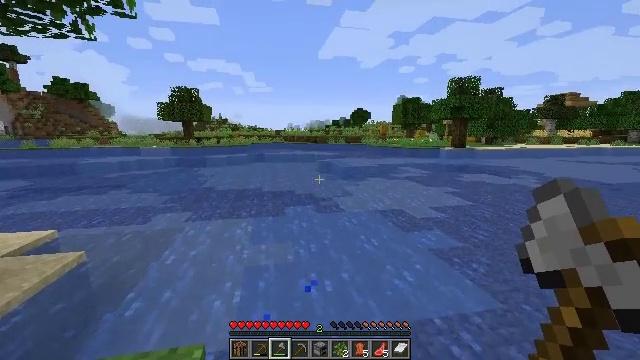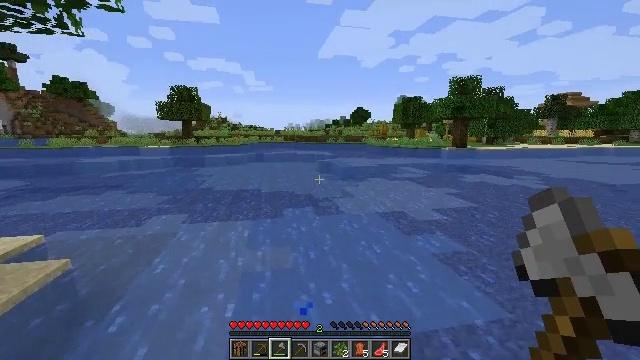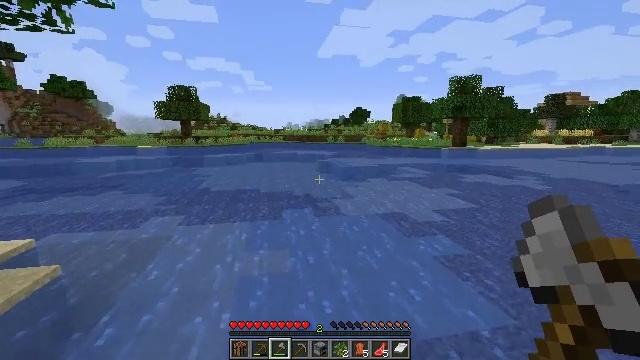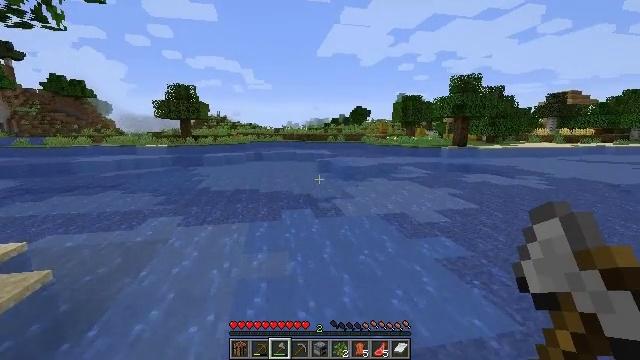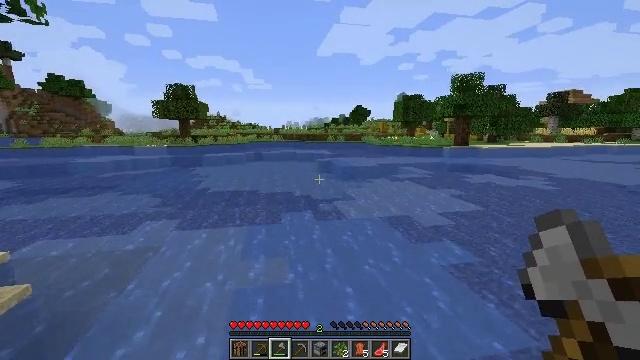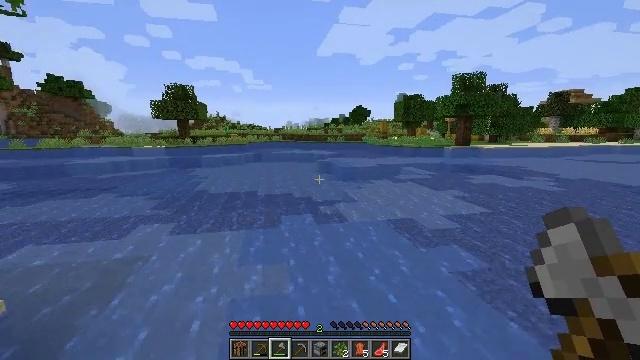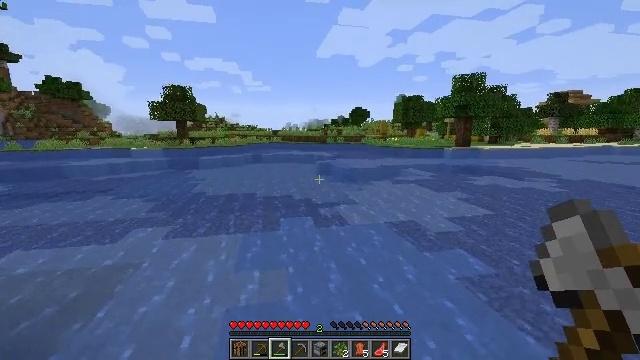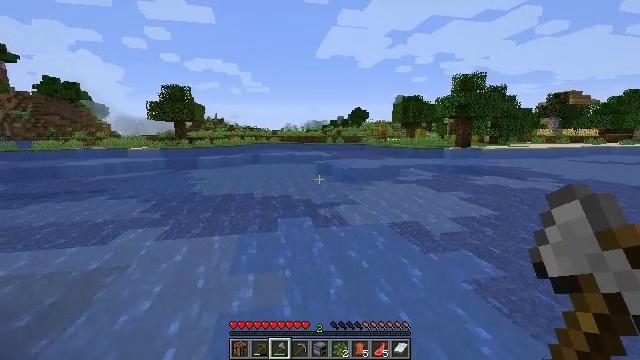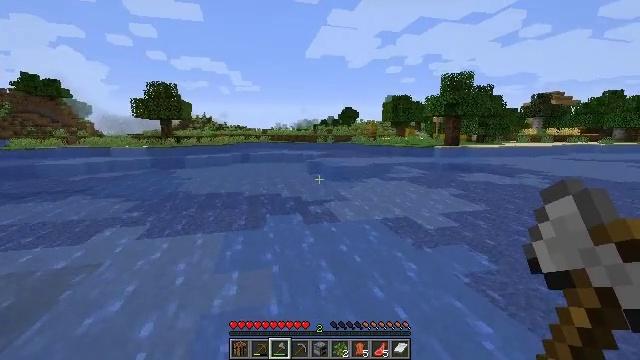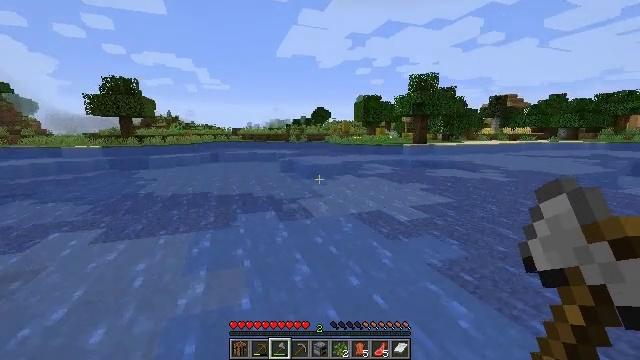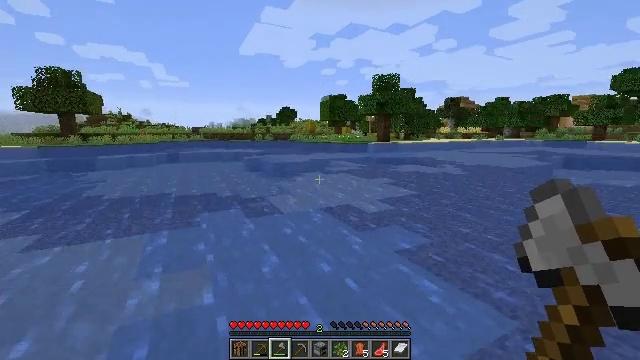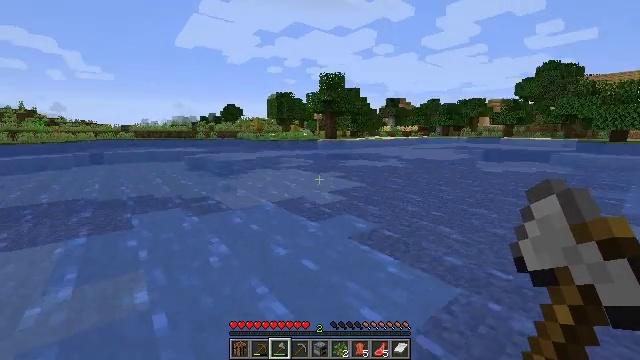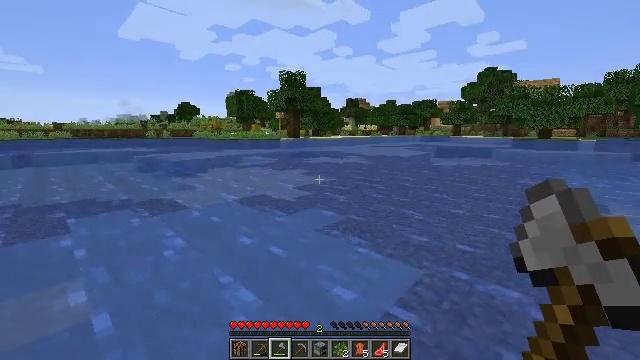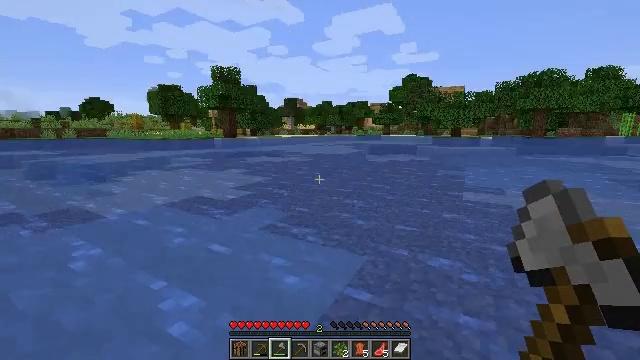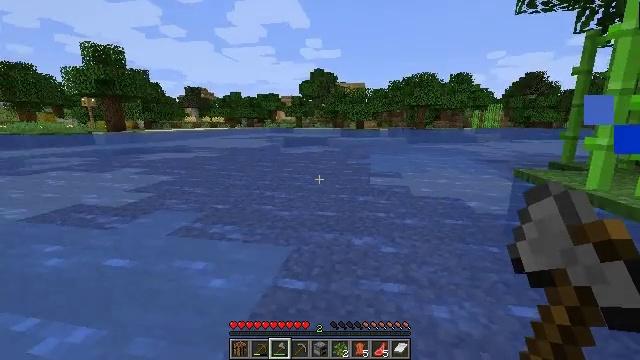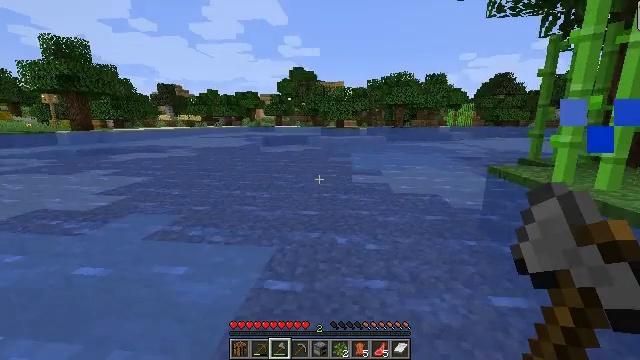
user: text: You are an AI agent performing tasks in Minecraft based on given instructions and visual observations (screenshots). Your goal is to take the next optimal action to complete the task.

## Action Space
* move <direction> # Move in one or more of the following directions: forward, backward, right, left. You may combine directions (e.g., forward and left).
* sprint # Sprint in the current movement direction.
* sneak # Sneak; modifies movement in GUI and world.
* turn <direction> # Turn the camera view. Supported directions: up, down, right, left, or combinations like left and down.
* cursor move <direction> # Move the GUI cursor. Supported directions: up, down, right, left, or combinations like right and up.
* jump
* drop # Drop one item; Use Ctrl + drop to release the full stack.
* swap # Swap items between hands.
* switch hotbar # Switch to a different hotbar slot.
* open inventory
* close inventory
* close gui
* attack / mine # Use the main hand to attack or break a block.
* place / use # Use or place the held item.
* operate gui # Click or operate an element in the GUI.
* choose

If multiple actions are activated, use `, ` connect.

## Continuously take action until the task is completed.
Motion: motion action
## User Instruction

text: Cut down the sugar cane stalks.
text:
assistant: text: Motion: move forward
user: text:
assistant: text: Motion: move forward
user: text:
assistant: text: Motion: move forward
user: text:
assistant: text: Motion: move forward
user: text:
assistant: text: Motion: move forward
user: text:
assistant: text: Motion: move forward
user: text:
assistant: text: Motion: move forward
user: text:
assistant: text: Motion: turn right
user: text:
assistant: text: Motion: turn right
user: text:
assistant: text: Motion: turn right
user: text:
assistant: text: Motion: turn right
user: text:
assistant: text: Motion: turn right
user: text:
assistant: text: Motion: turn right
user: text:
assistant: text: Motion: turn right and down
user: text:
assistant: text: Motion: turn right
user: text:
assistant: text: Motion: turn right and down
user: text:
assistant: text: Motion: turn right and down
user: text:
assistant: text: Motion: turn right and down
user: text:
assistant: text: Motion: turn right and down
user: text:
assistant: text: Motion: turn right and down
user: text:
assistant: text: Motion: turn right
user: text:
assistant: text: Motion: turn right and up
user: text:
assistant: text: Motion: turn right
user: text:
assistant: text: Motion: turn right
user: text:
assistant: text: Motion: no_op
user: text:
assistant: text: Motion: no_op
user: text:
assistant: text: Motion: no_op
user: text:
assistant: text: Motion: no_op
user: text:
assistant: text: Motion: no_op
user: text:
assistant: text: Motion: move forward